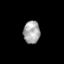
Tissue: lung
Cell type: T cells
Senescence score: 0.181
Nuclear area (px): 368
Mean DAPI intensity: 167.168